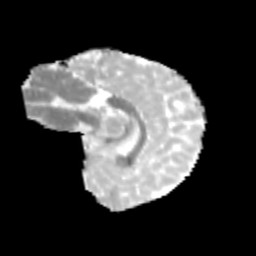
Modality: MD
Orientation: sagittal
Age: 10
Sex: female
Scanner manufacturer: siemens
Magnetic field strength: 3 T
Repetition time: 3.8 s
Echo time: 0.07 s